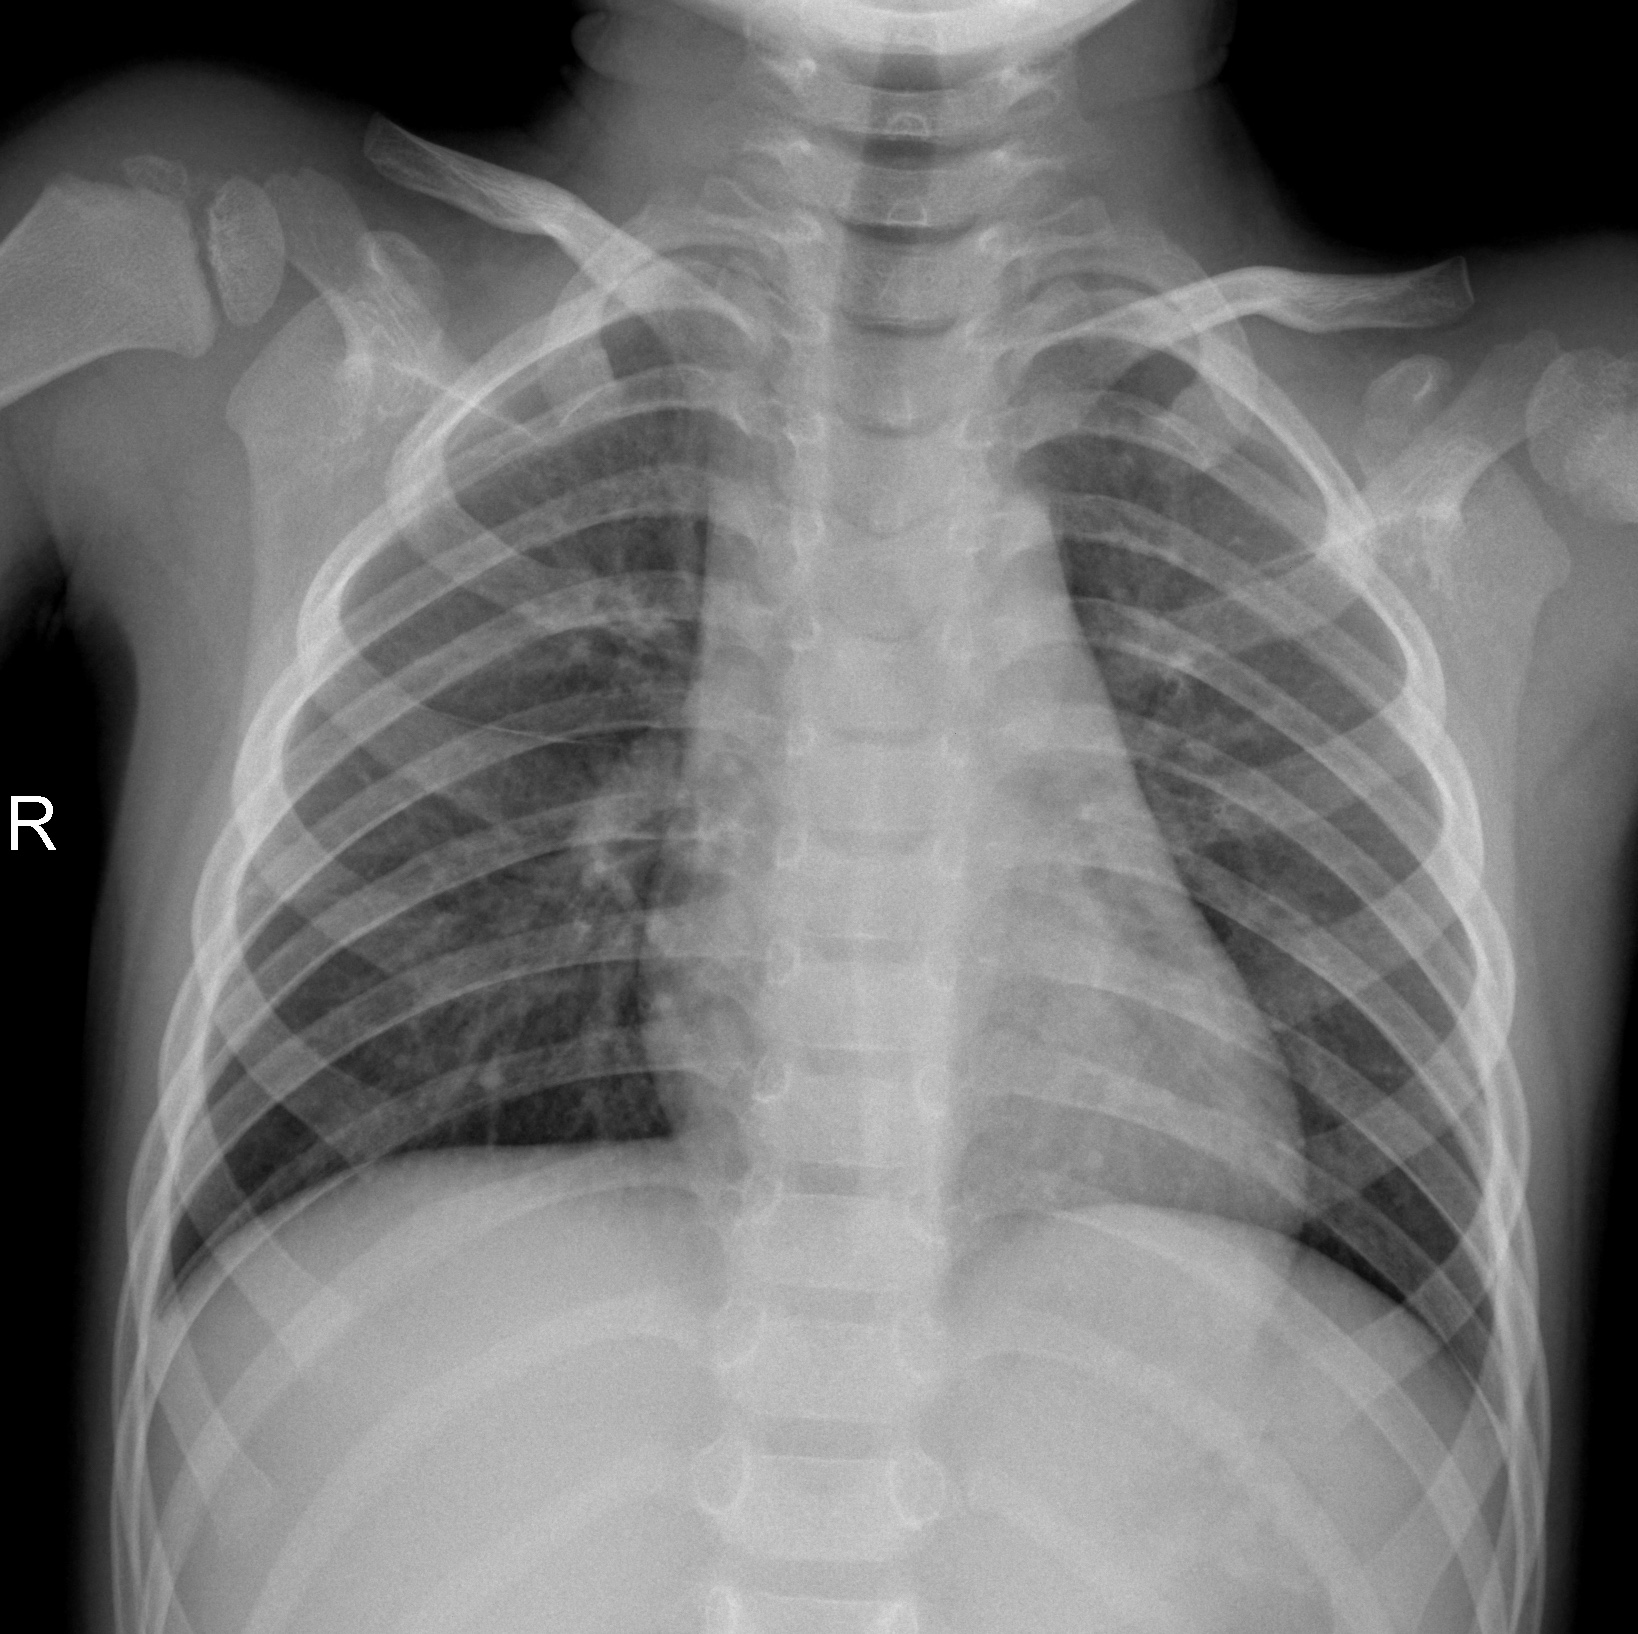
Diagnosis: NORMAL